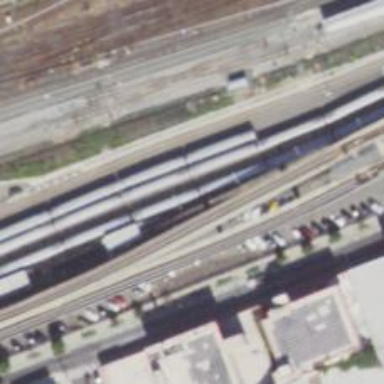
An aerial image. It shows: Electrified railway yard with rails.